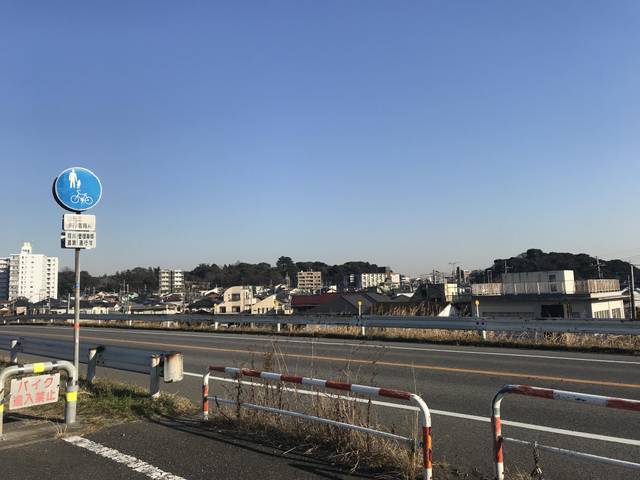
Region: Japan
Coordinates: 35.777, 139.893